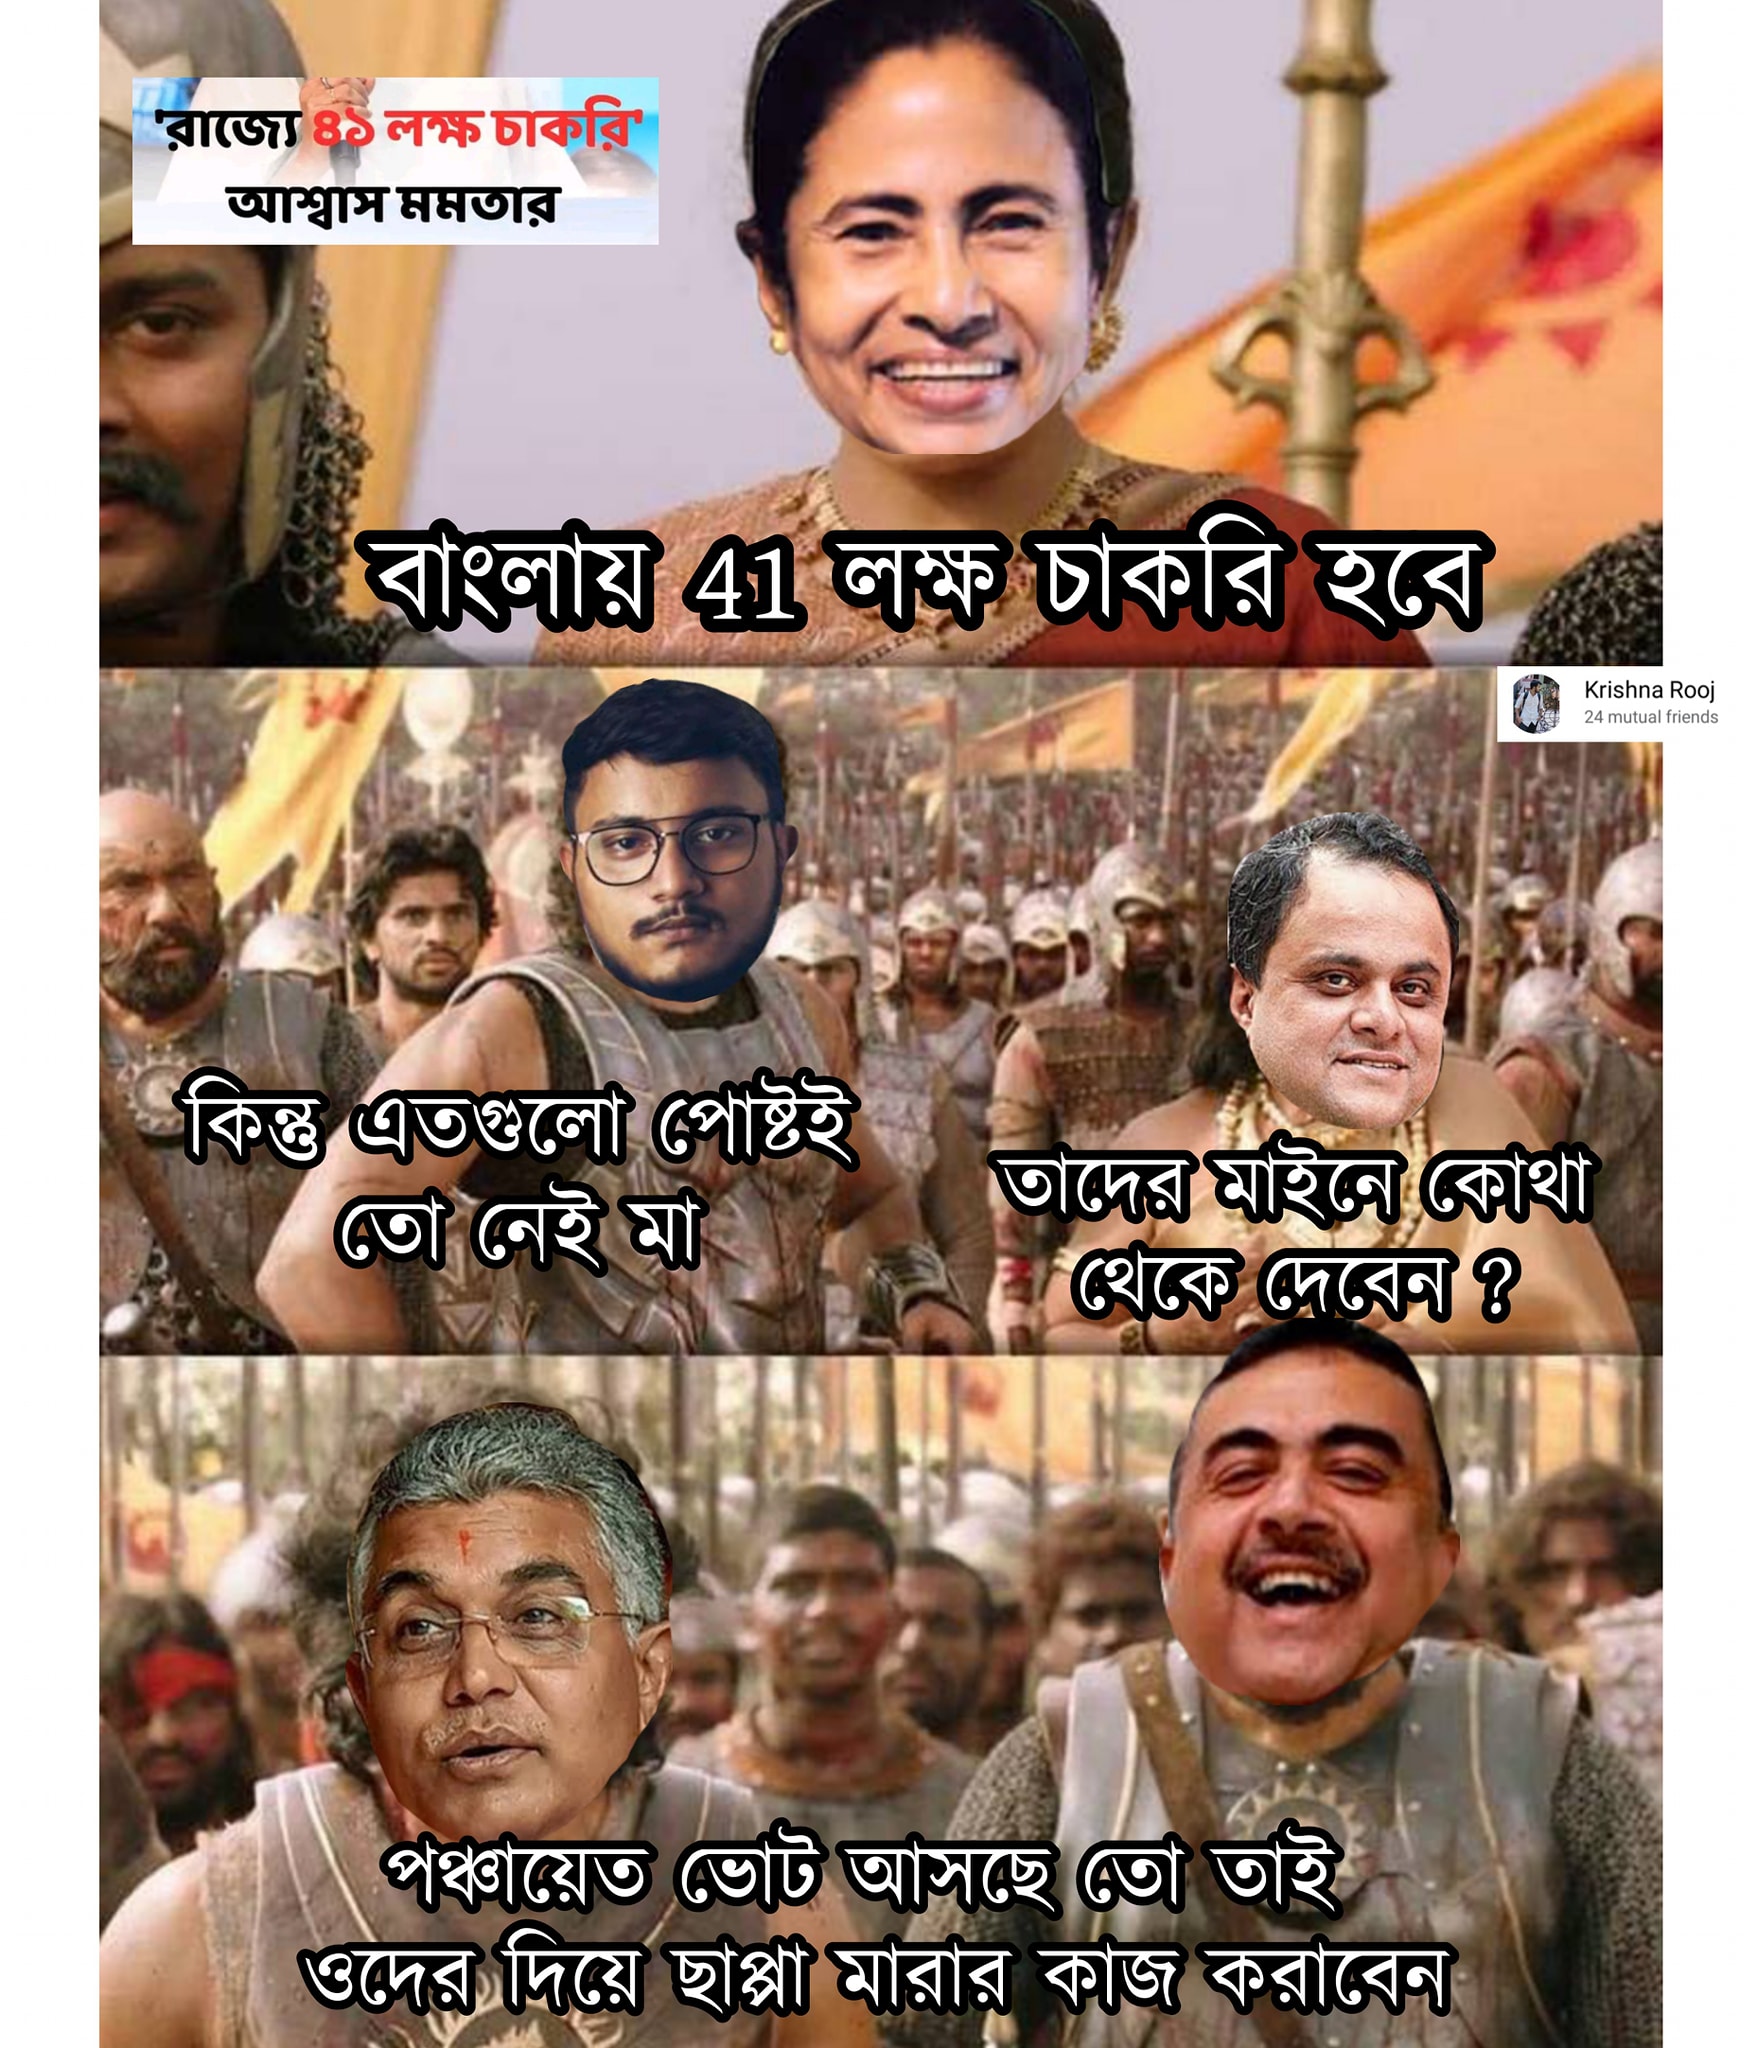
Text: রাজ্যে ৪১ লক্ষ চাকরি আশ্বাস মমতার বাংলায় ৪১ লক্ষ চাকরি হবে কিন্তু এতগুলো পোষ্টই তো নেই মা তাদের মাইনে কোথা থেকে দেবেন পঞ্চায়েত ভোট আসছে তো তাই ওদের দিয়ে ছাপ্পা মারার কাজ করাবেন
Label: Hate
Hate category: Political
Targeted group: Organization